Question: I have a table in R looking like this. Columns are male and female. Rows are 4 variables with both a no & yes. The values are actually the proportions. So in column 1 the sum of value in row 1 and 2 sums up to 1, because this is the sum of proportions yes & no for variable 1.
'''
propvars
prop_sum_male prop_sum_female
1_no 0.90123457 0.96296296
1_yes 0.<PHONE> 0.<PHONE>
2_no 0.88750000 0.96296296
2_yes 0.<PHONE> 0.<PHONE>
3_no 0.88750000 1.<PHONE>
3_yes 0.<PHONE> 0.<PHONE>
4_no 0.44444444 0.40740741
4_yes 0.55555556 0.59259259
'''
I want to created a stacked barplot for those 4 variables.
I used
'''
barplot(propvars)
'''
which gives me this:

But as you can see the distinction between male & female is correct, but he puts all variables on top of each other. And I need 4 different bars next to each other for the 4 variables, with every bar representing yes/no stacked on top of each other. So the Y-axis should go from 0-1 instead of from 0-4 like now.
Any hints on how to do this?
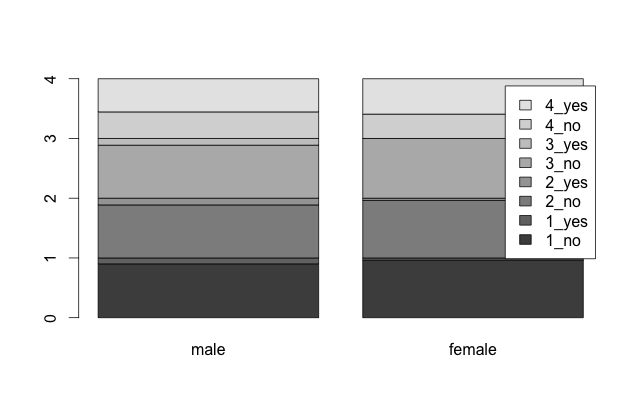
Answer: This may be helpful. I arranged your data in order to draw a graph. I added row name as a column. Then, I changed the data to a long-format data.
'''
mydf <- structure(list(prop_sum_male = c(0.90123457, 0.<PHONE>, 0.8875,
0.1125, 0.8875, 0.1125, 0.44444444, 0.55555556), prop_sum_female = c(0.96296296,
0.<PHONE>, 0.96296296, 0.<PHONE>, 1, 0, 0.40740741, 0.59259259
)), .Names = c("prop_sum_male", "prop_sum_female"), class = "data.frame", row.names = c("1_no",
"1_yes", "2_no", "2_yes", "3_no", "3_yes", "4_no", "4_yes"))
library(qdap)
library(dplyr)
library(tidyr)
library(ggplot2)
mydf$category <- rownames(mydf)
df <- mydf %>%
gather(Gender, Proportion, - category) %>%
mutate(Gender = char2end(Gender, "_", 2)) %>%
separate(category, c("category", "Response"))
ggplot(data = df, aes(x = category, y = Proportion, fill = Response)) +
geom_bar(stat = "identity", position = "stack") +
facet_grid(. ~ Gender)
'''